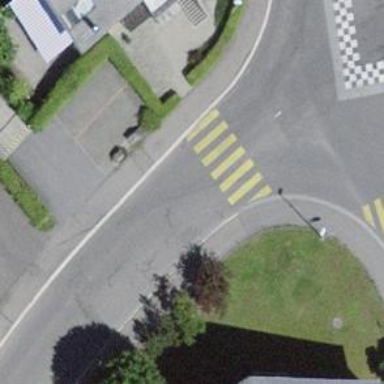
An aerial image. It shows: Marked crossing on the road.